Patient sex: M
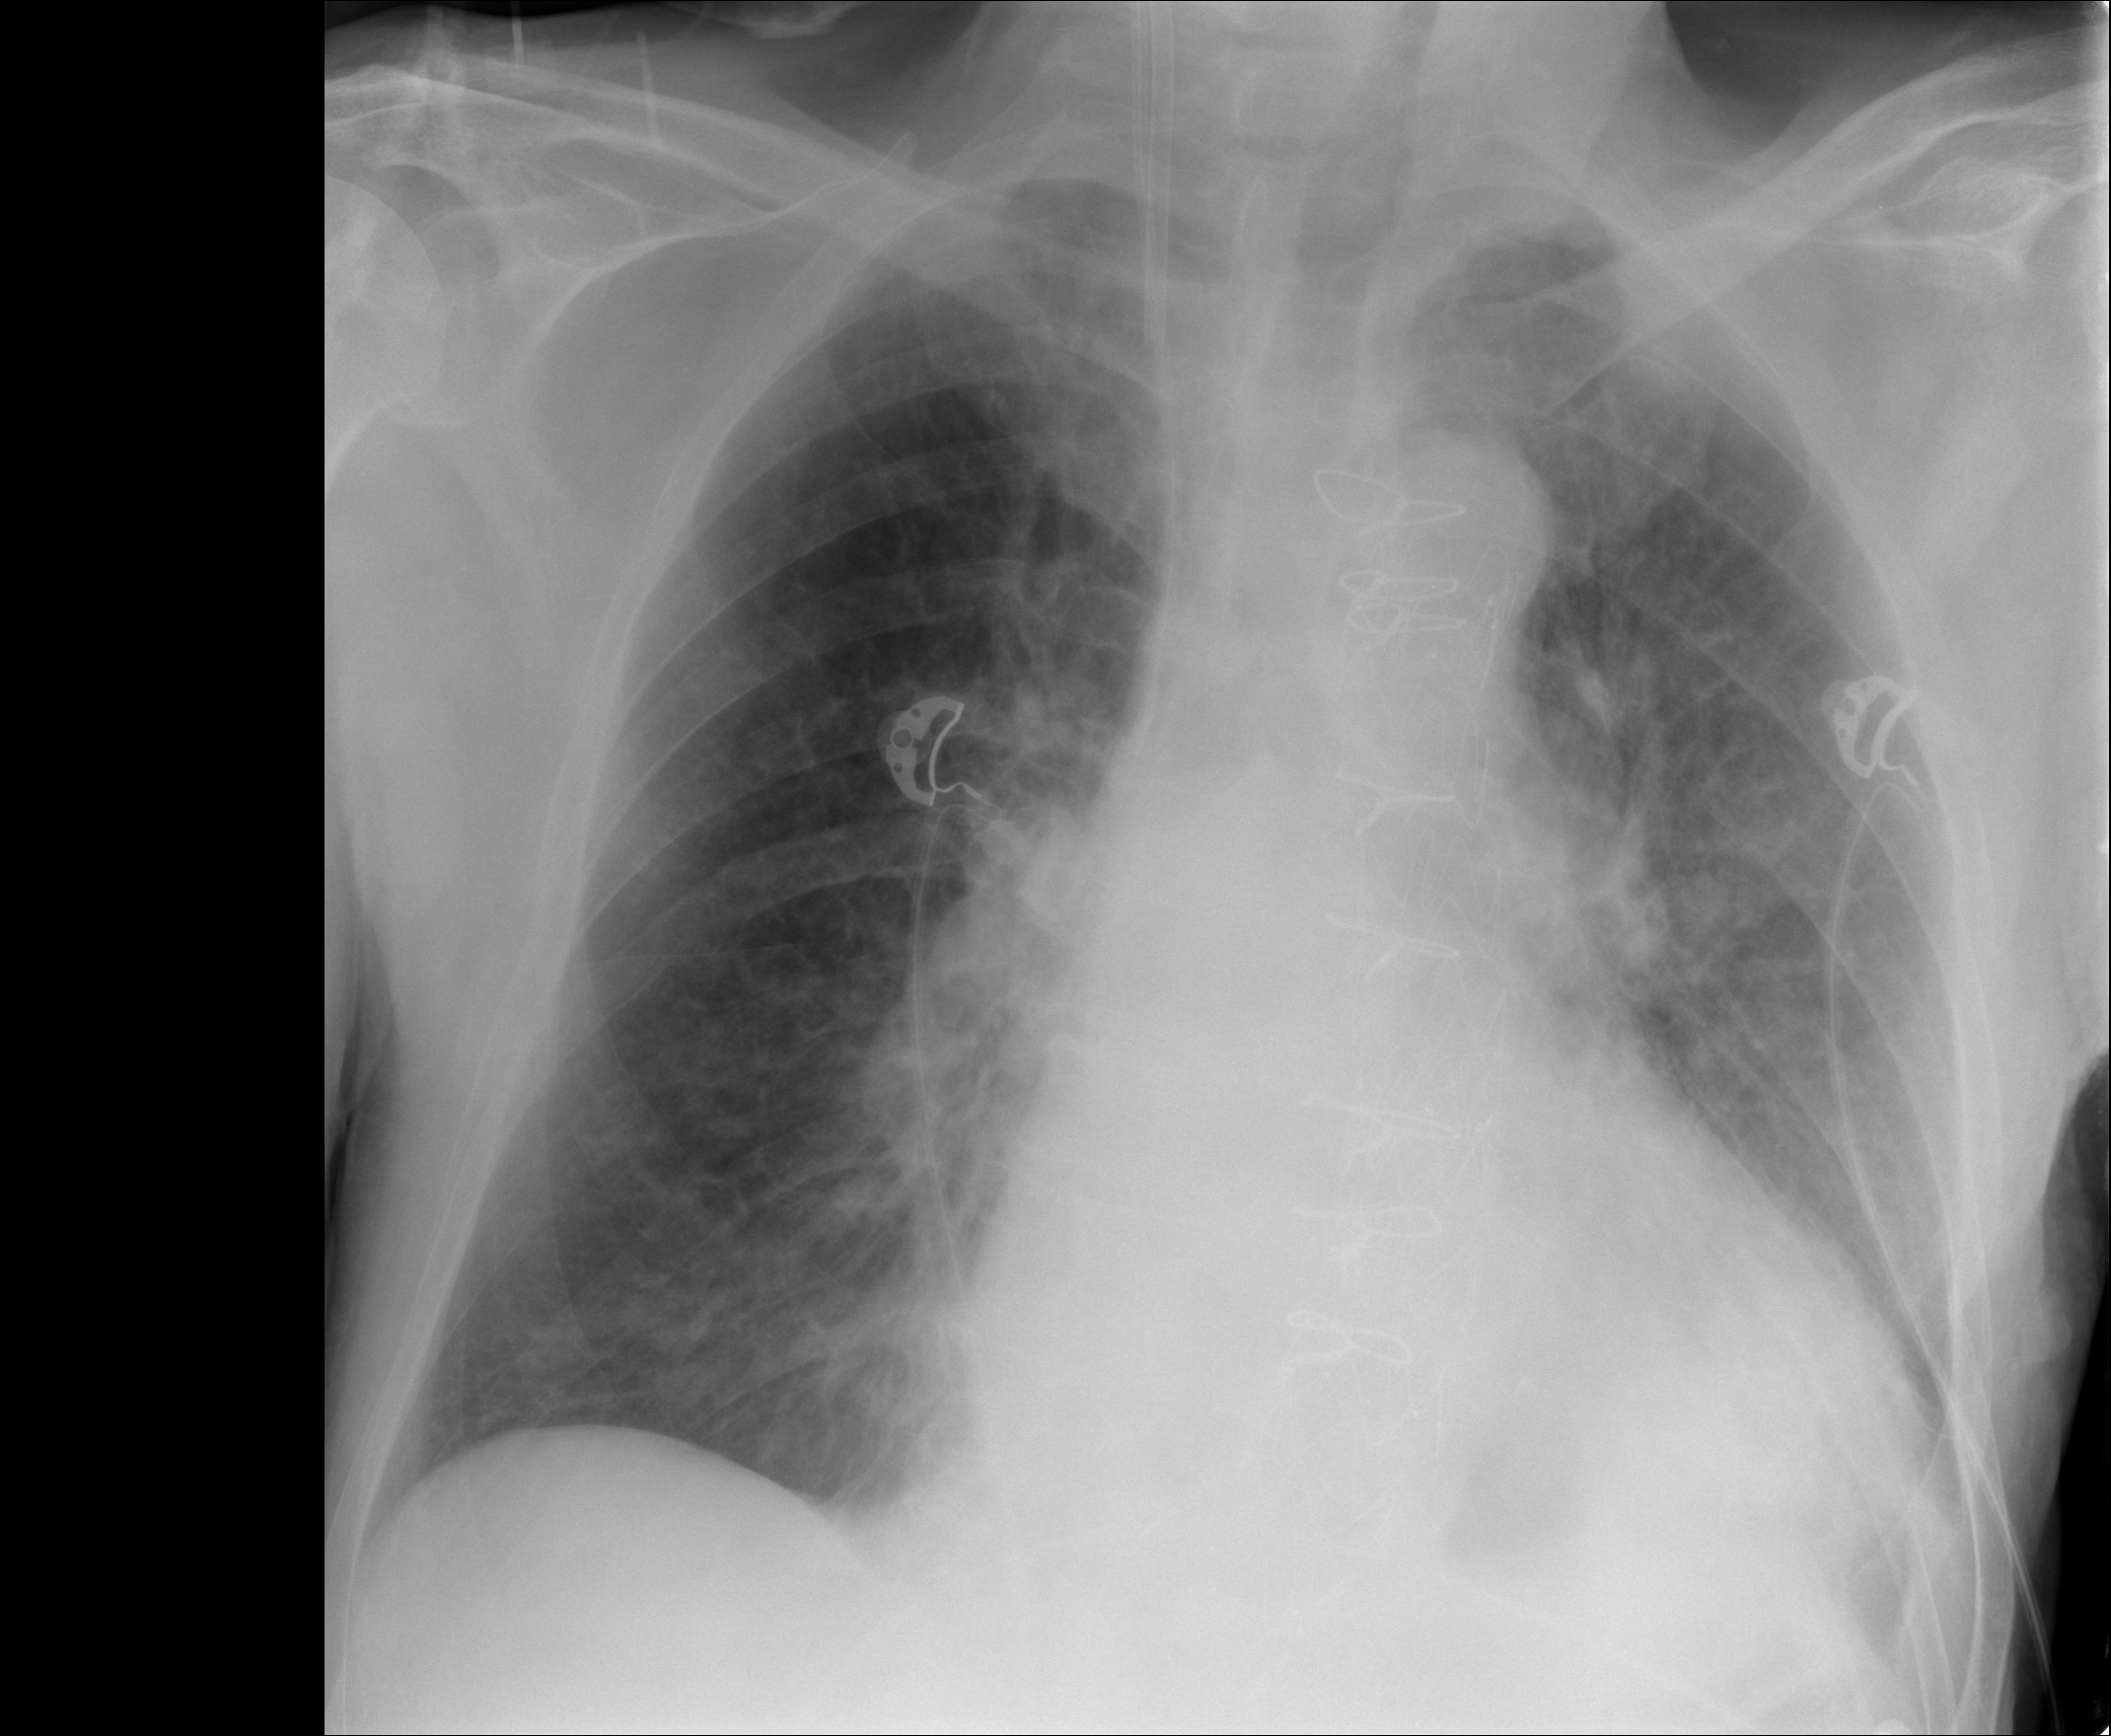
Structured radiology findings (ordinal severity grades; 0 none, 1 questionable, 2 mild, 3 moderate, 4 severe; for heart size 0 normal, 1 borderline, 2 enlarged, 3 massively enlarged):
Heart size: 0
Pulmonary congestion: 0
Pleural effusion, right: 0
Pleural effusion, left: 2
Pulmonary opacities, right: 0
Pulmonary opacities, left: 0
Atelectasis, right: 0
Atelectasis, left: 2